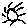
Label: sun